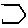
Label: hexagon